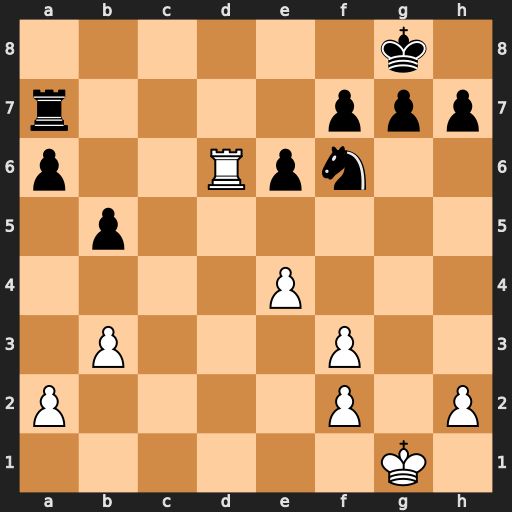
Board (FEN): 6k1/r4ppp/p2Rpn2/1p6/4P3/1P3P2/P4P1P/6K1
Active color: w
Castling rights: -
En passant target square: -
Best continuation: Rd8+ Ne8 Rxe8#